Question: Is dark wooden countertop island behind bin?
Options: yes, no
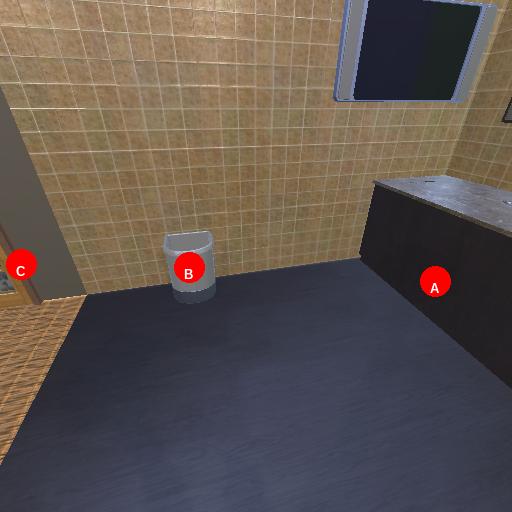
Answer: yes